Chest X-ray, AP view. Patient: 58 years old, sex M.
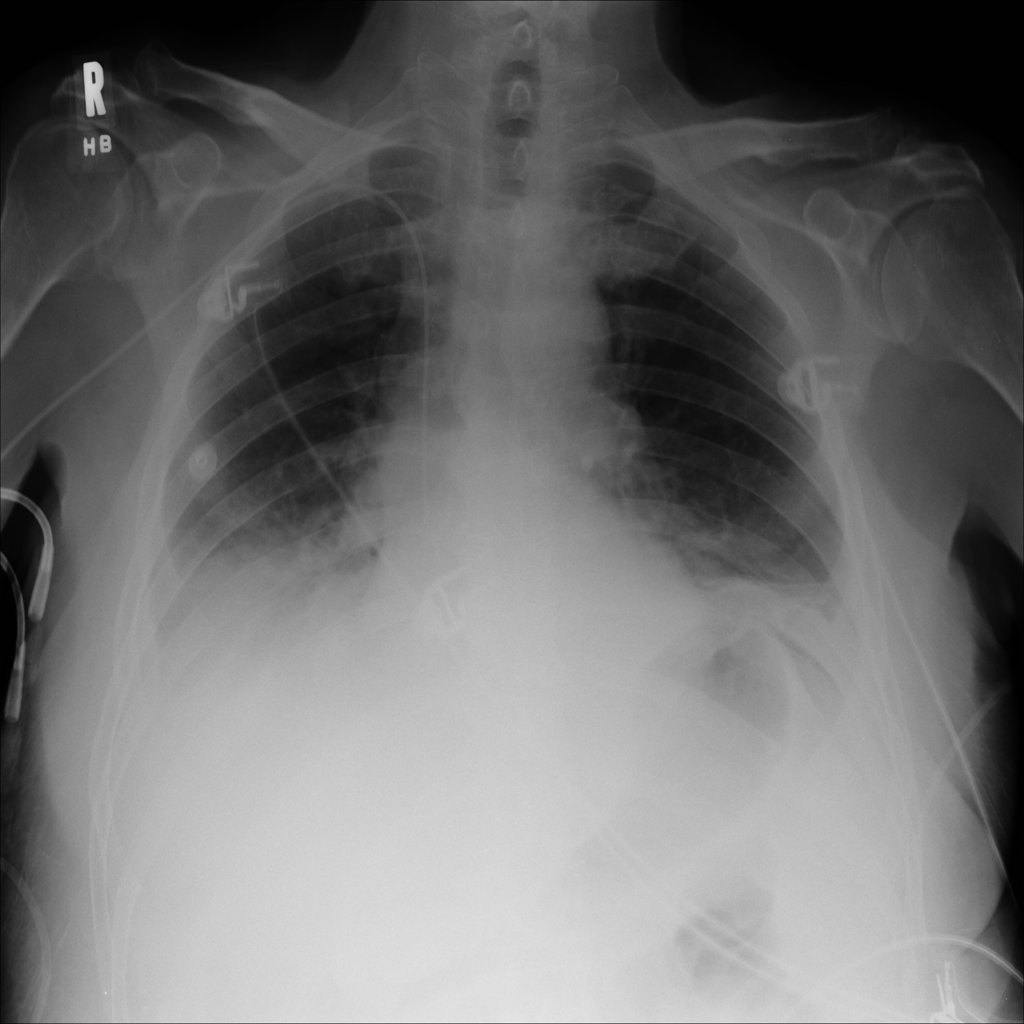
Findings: No Finding